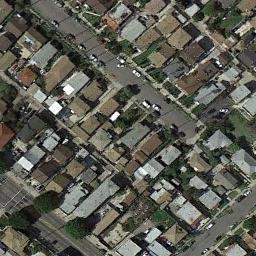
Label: dense_residential